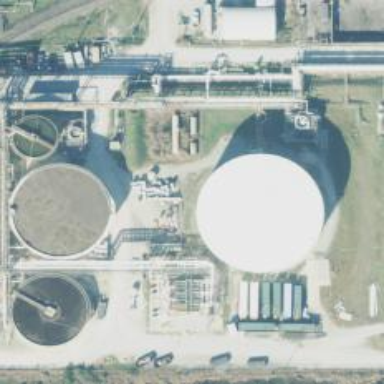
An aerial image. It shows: Storage tank building.